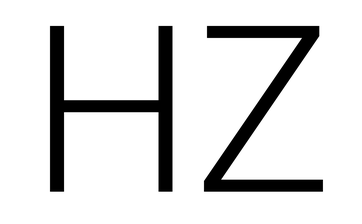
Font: Roboto_Light